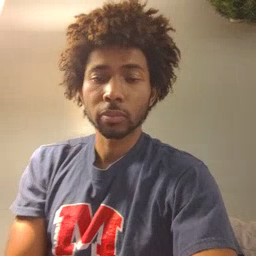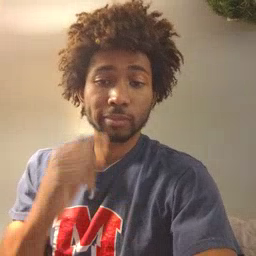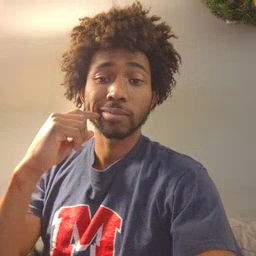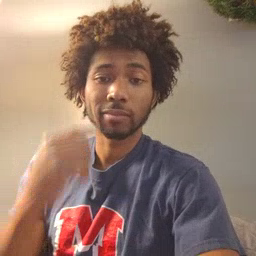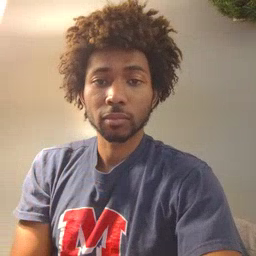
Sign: smile